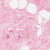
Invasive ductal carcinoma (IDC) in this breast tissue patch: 0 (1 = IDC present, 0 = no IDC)